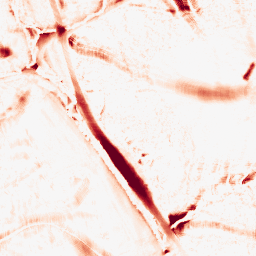
Category: morphological
Decomposition family: morphological_ellipse
Decomposition parameters: operation: opening
width: 30
height: 30
Upsampling method: lanczos
Upsampling parameters: scale: 2
Upsampling scale: 2